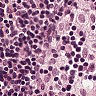
Metastatic tissue present: no